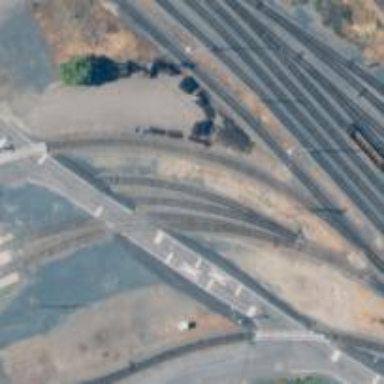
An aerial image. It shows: Level crossing along the railway.